Question: I deleted 2nd row in my csv.
Now the index is like
so I want my row indexing as 0,1,2
instead of 0,2,3.
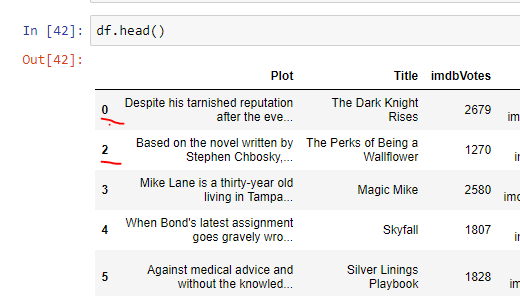
Answer: You can use pandas.reset_index
<URL>